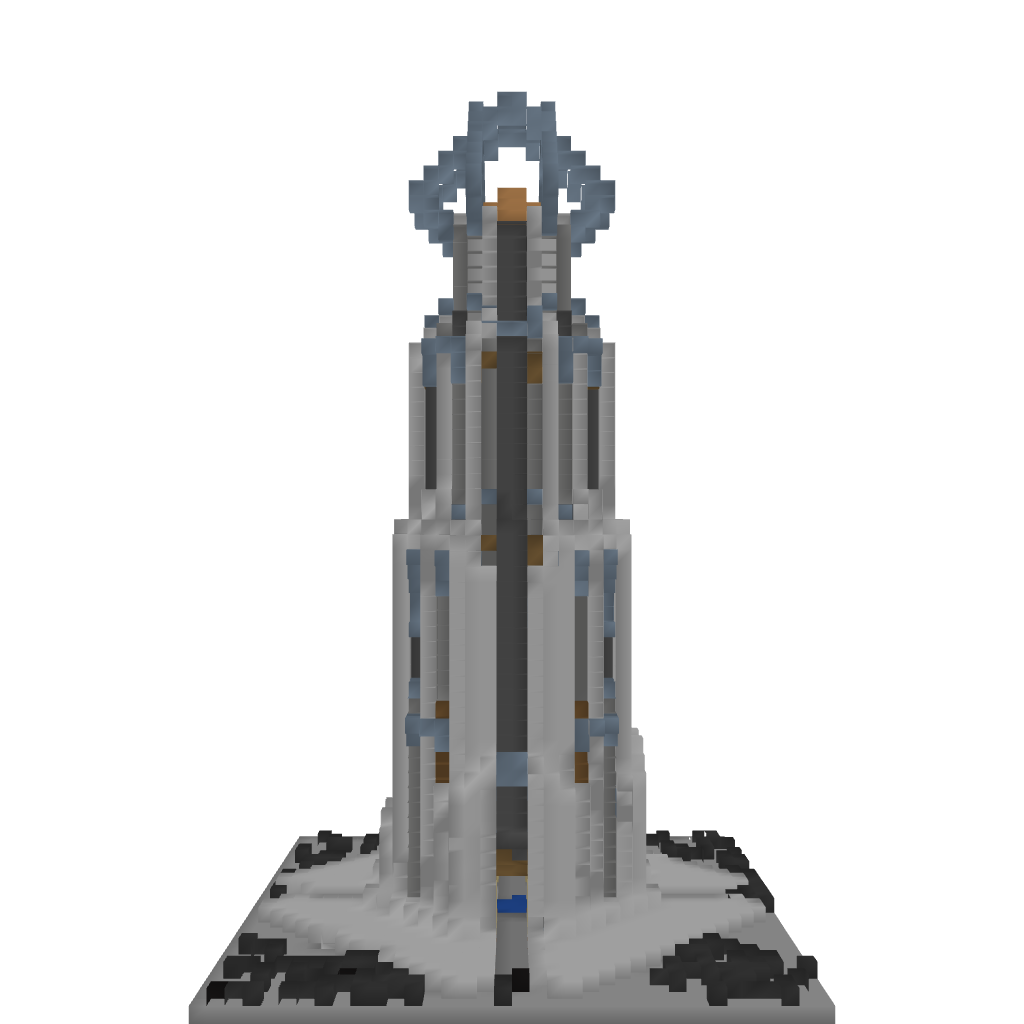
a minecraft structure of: Water Tower by iEdgy